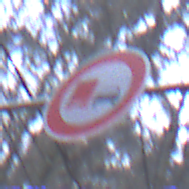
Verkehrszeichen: UeberholverbotKraftfahrzeuge
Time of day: MorningAfternoon
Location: Outdoor (Nature)
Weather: Overcast
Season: Winter
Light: Natural